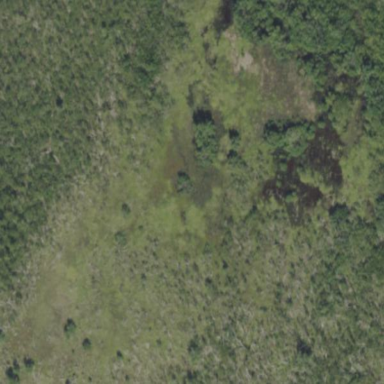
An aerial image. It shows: Beautiful wet meadow natural wetland.